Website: home-depot
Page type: customer-info-address
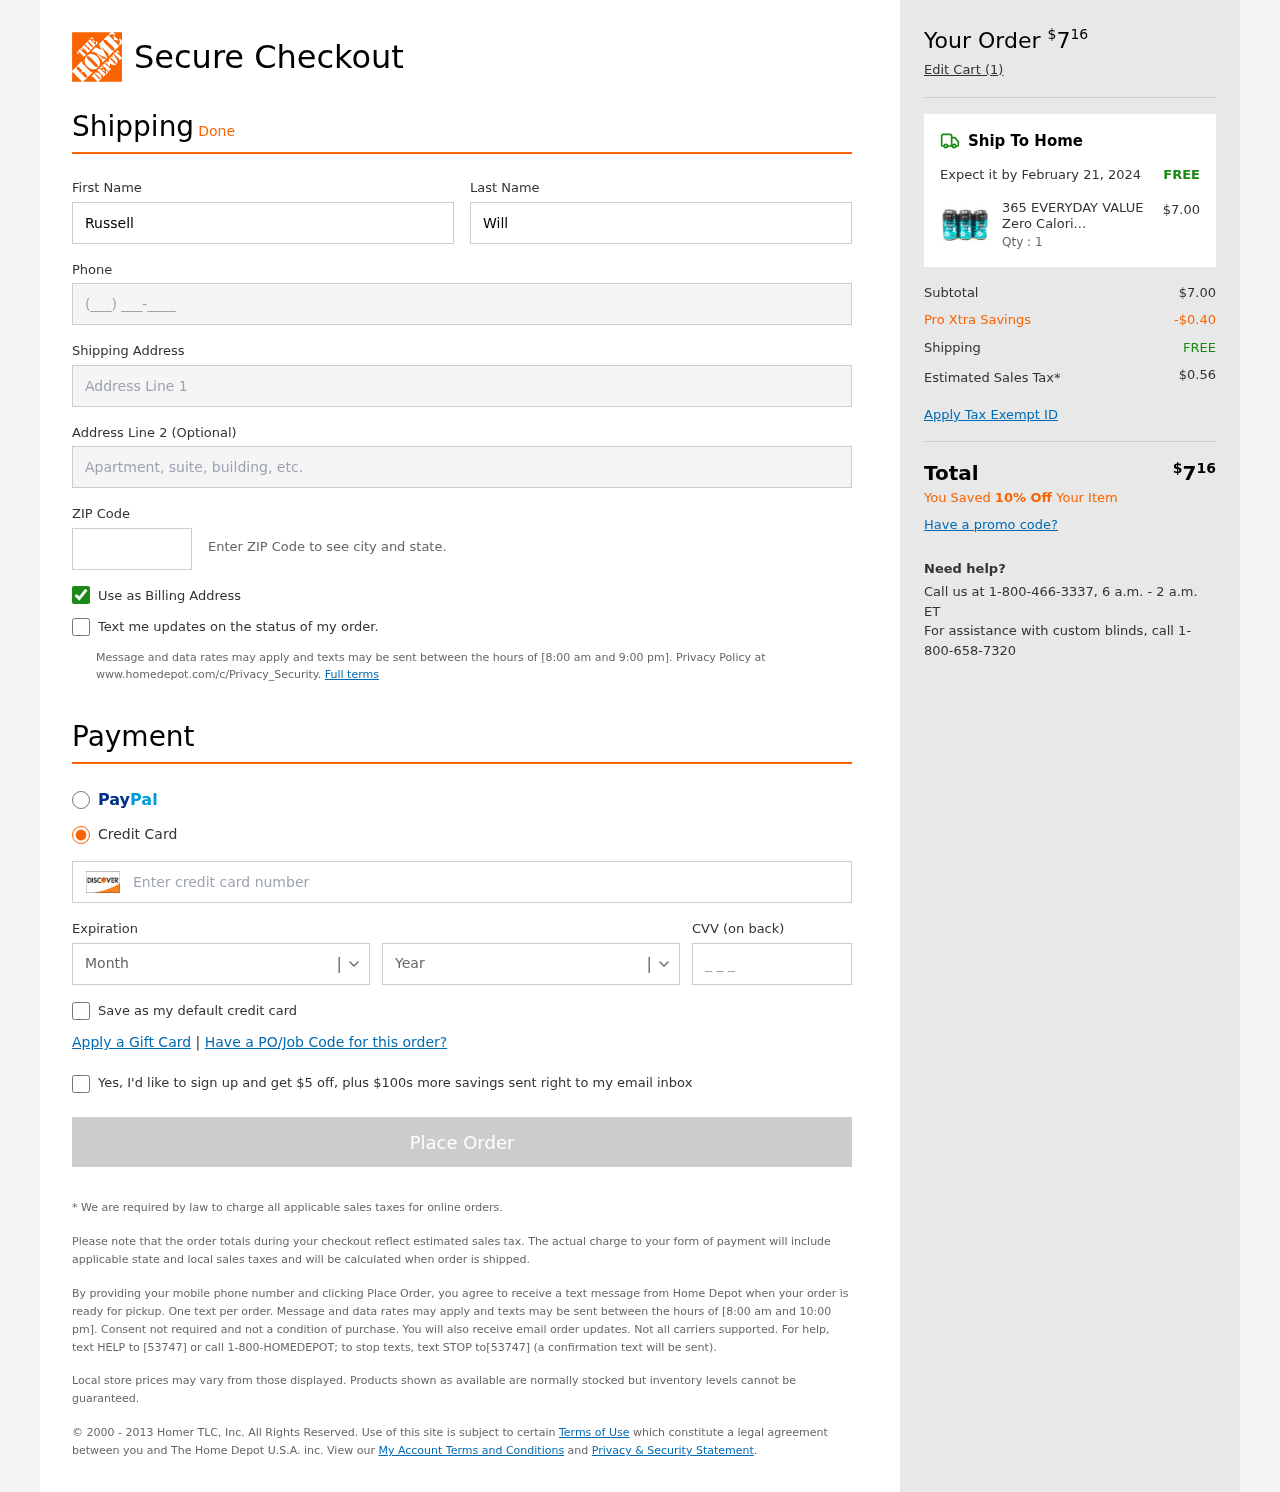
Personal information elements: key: PII_CARD_CVV
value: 980
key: PII_CARD_EXPIRY_MONTH
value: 02
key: PII_CARD_EXPIRY_YEAR
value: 26
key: PII_CARD_NUMBER
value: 6555 0690 6620 4380
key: PII_FIRSTNAME
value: Russell
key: PII_LASTNAME
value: Williams
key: PII_PHONE
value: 8113032318
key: PII_POSTCODE
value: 24881
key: PII_STREET
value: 9593 Jessica Union Apt. 098
Product elements: key: PRODUCT1_NAME
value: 365 EVERYDAY VALUE Zero Calorie Ginger Ale 6 Pack, 72 FZ
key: PRODUCT1_PRICE
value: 7
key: PRODUCT1_QUANTITY
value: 1
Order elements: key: ORDER_TOTAL
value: $716
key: ORDER_NUM_ITEMS
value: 1
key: ORDER_DELIVERY_DATE
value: February 21, 2024
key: ORDER_SHIPPING_COST
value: FREE
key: ORDER_SUBTOTAL
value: $7.00
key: ORDER_DISCOUNT
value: -$0.40
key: ORDER_SHIPPING_COST2
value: FREE
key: ORDER_TAX
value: $0.56
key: ORDER_TOTAL2
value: $716
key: ORDER_SAVINGS_MESSAGE
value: You Saved 10% Off Your Item